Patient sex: M
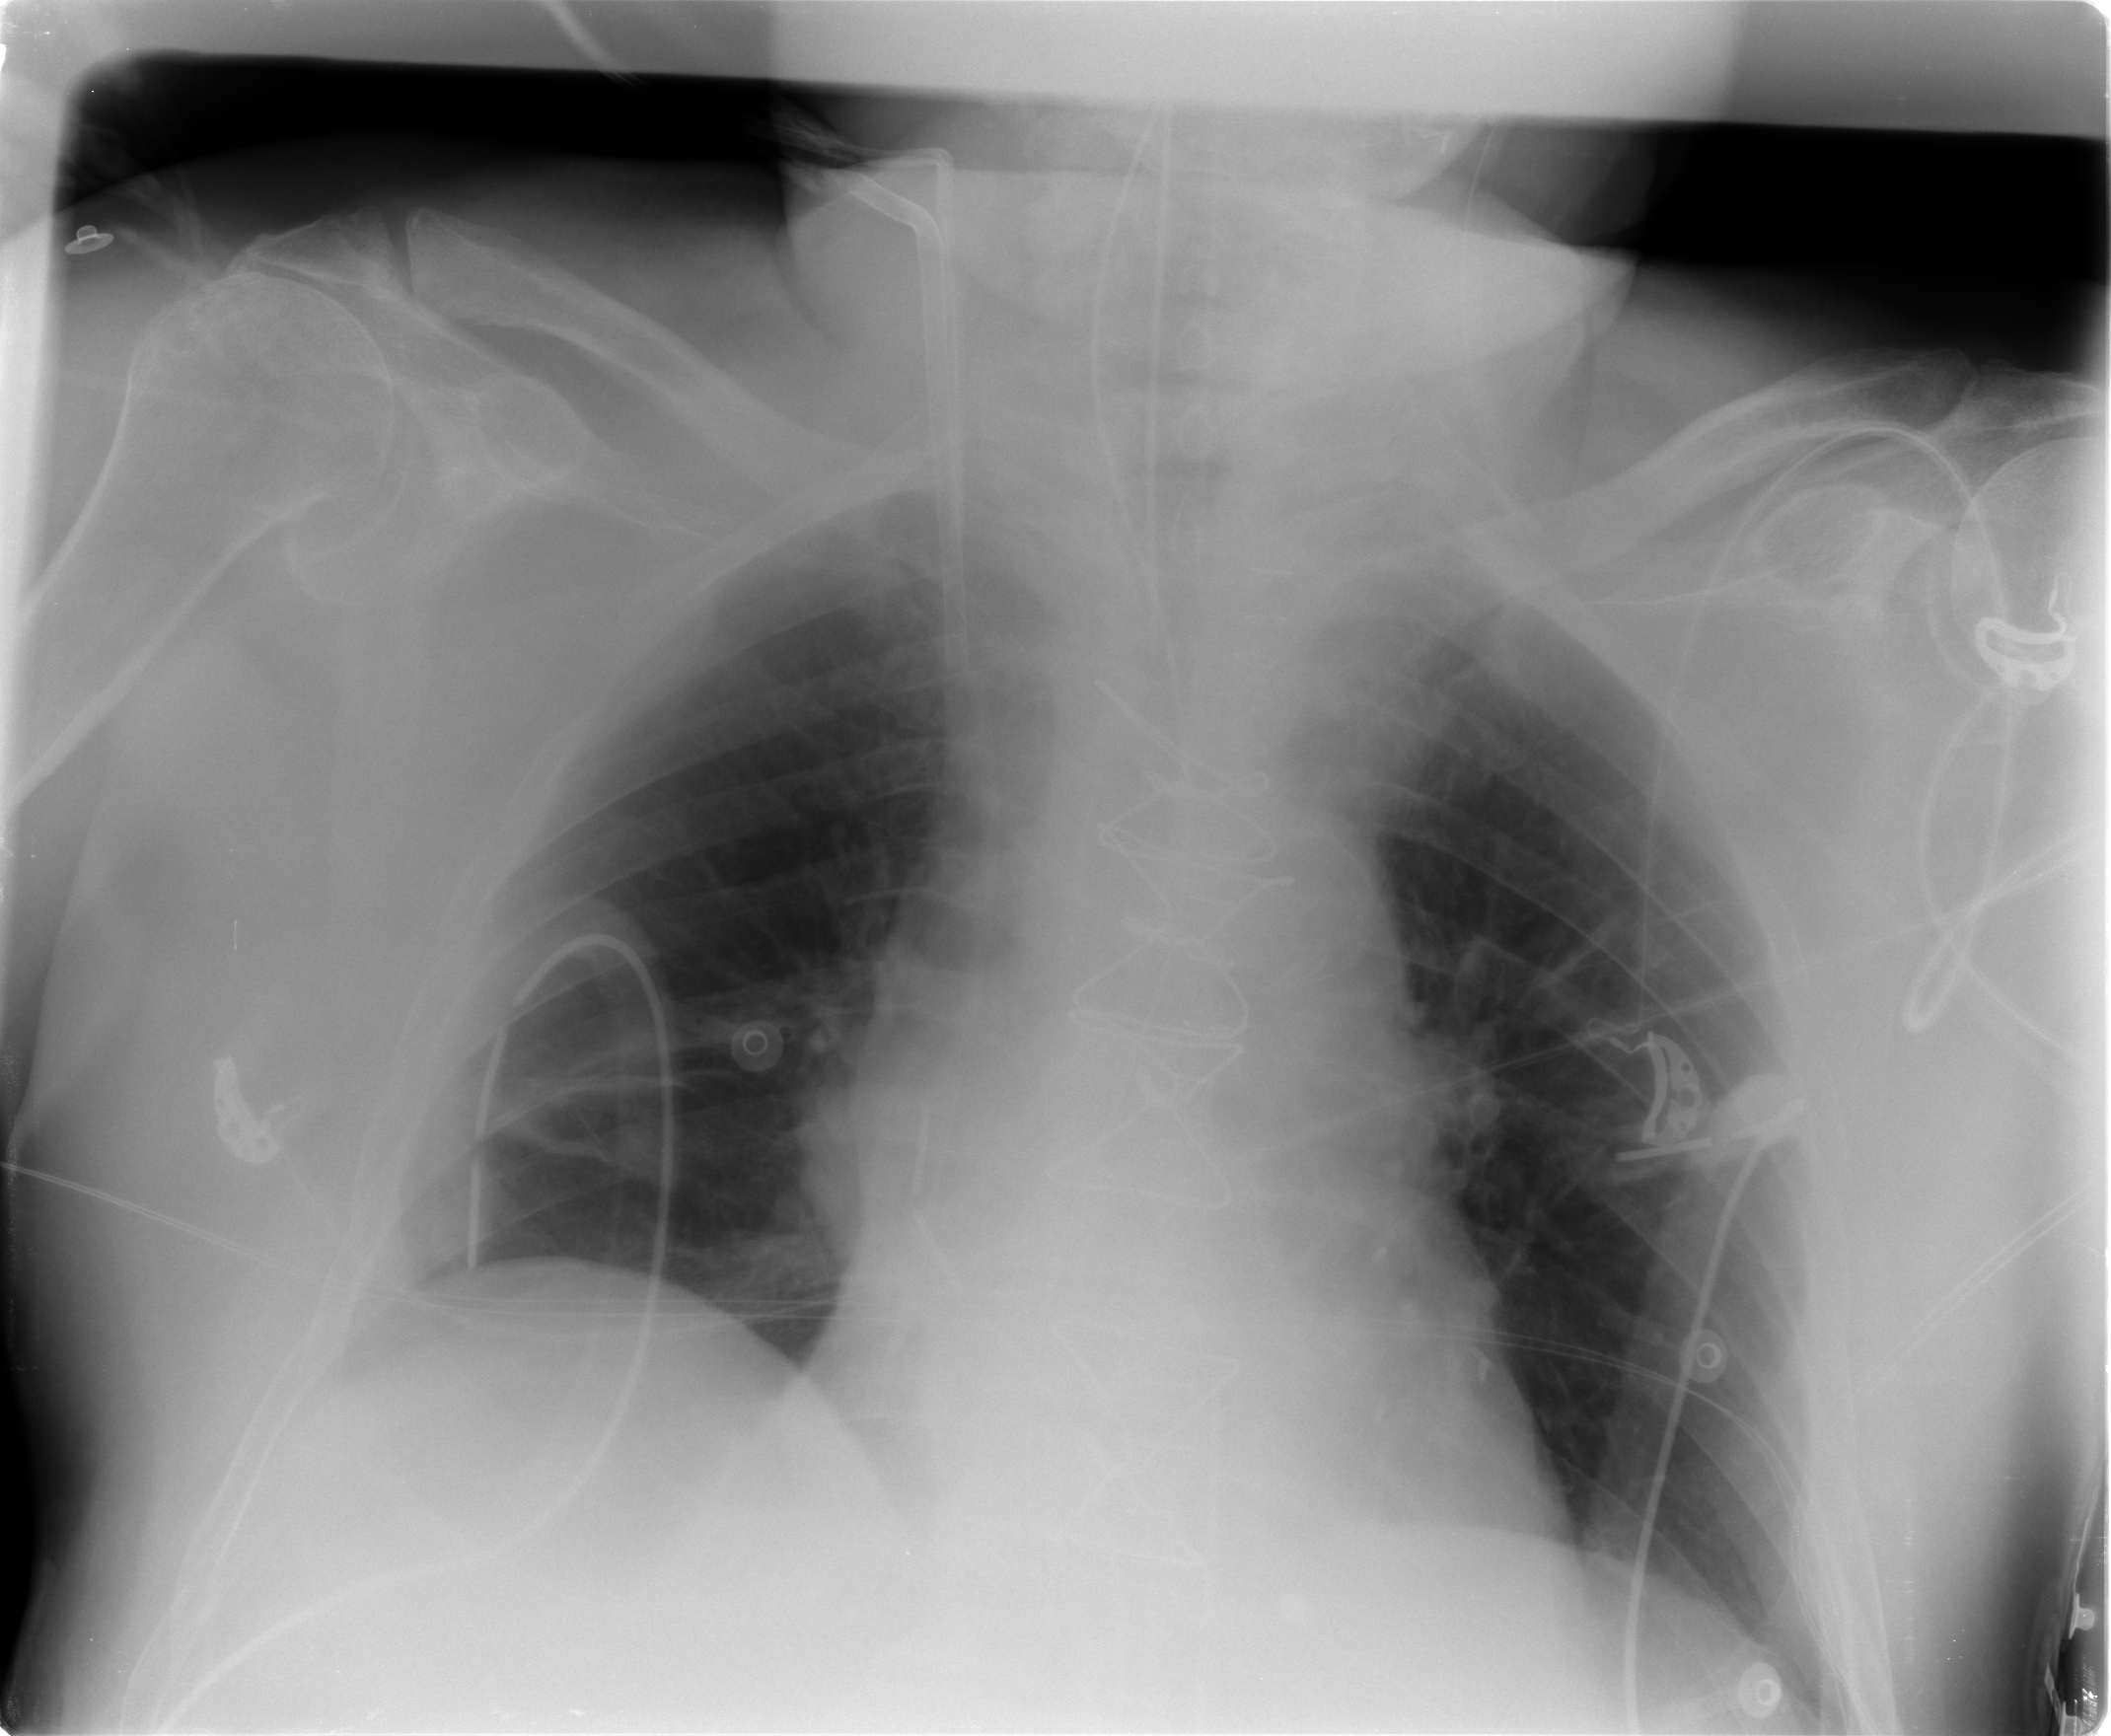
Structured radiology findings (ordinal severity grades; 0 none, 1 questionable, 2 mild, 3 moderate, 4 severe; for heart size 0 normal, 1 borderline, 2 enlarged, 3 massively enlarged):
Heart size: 0
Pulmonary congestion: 0
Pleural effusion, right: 0
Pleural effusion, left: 0
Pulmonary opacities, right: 0
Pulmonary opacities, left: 0
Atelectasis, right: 2
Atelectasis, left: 0